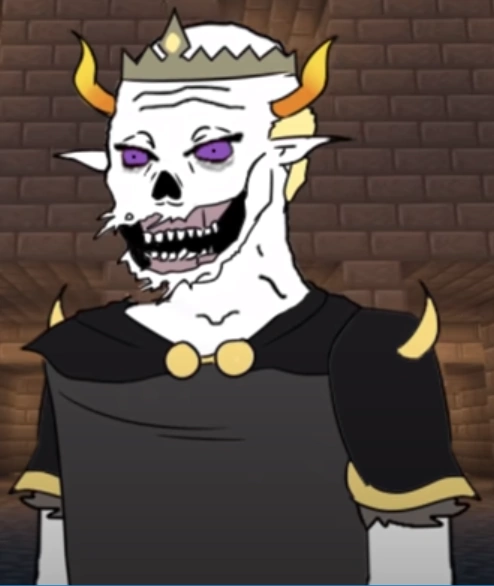
Label: 5_Wojak_with_Background